Question: How to create a UIPopoverController with buttons like the following figure.

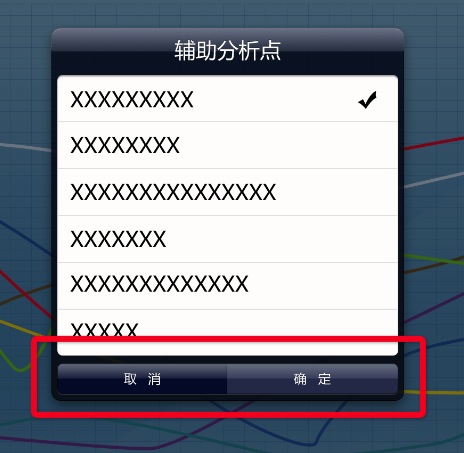
Answer: you use UISagmentcontrol to set this type of button in your UIPopoverController.You create UISagmentcontrol object and add this your UIPopoverController.